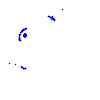
Particle: proton